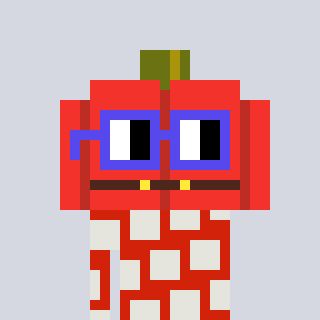
a pixel art character with square blue glasses, a pumpkin-shaped head and a red-colored body on a cool background